The plot is a Morlet-wavelet scalogram of a rotor-rig vibration measurement. Classify the rotor condition as one of: normal, misalignment, unbalance, looseness.
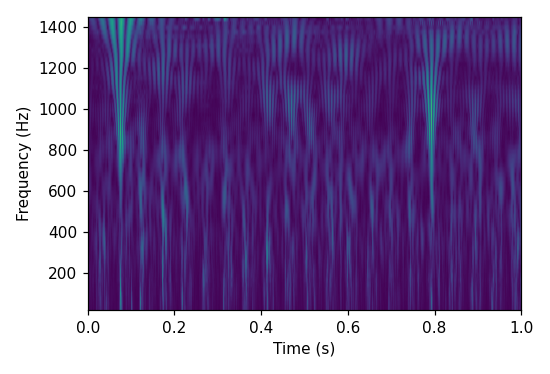
Answer: looseness